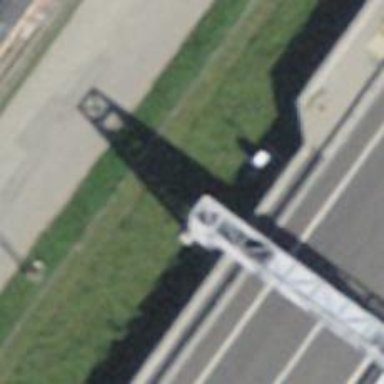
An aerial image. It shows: Gantry designed for traffic information purposes.